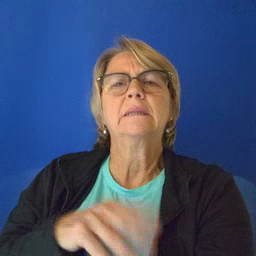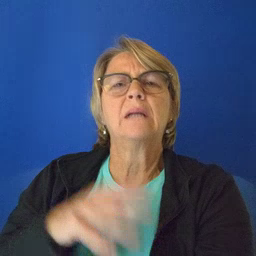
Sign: noisy